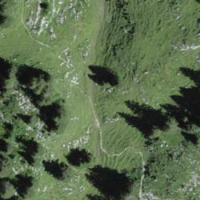
EUNIS habitat code: 43
Species observed at this site:
Caltha palustris